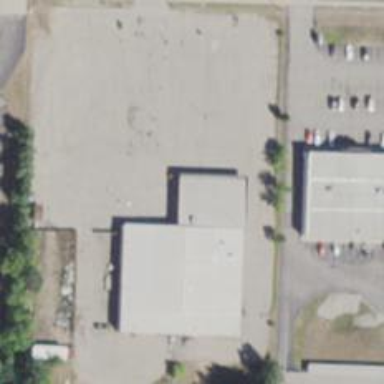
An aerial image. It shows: Veterinary facility.